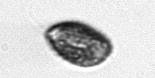
Label: Pseudochattonella_farcimen